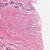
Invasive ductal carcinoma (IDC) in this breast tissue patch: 0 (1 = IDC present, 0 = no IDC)